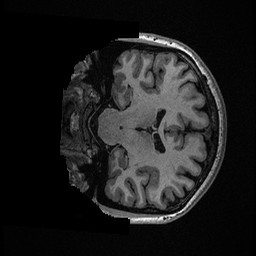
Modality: T1w
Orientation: coronal
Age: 26
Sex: female
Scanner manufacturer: ge
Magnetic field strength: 3 T
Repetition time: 0.006952 s
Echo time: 0.00292 s